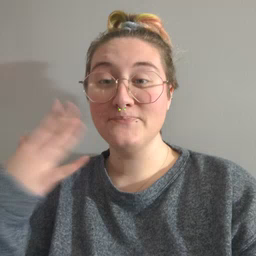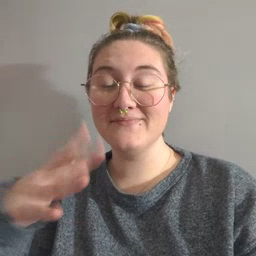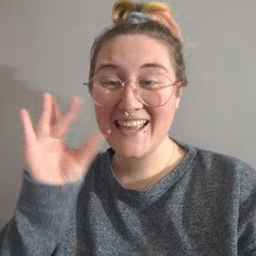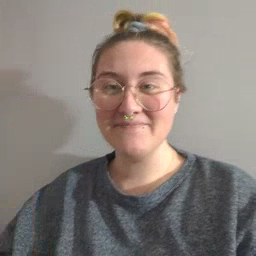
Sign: kitty